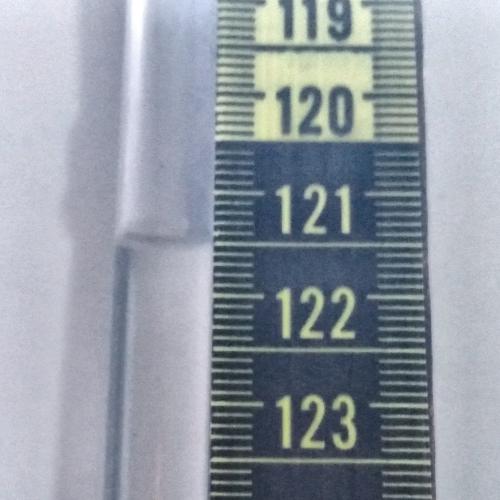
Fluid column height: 121.5 cm